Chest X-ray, PA view. Patient: 39 years old, sex F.
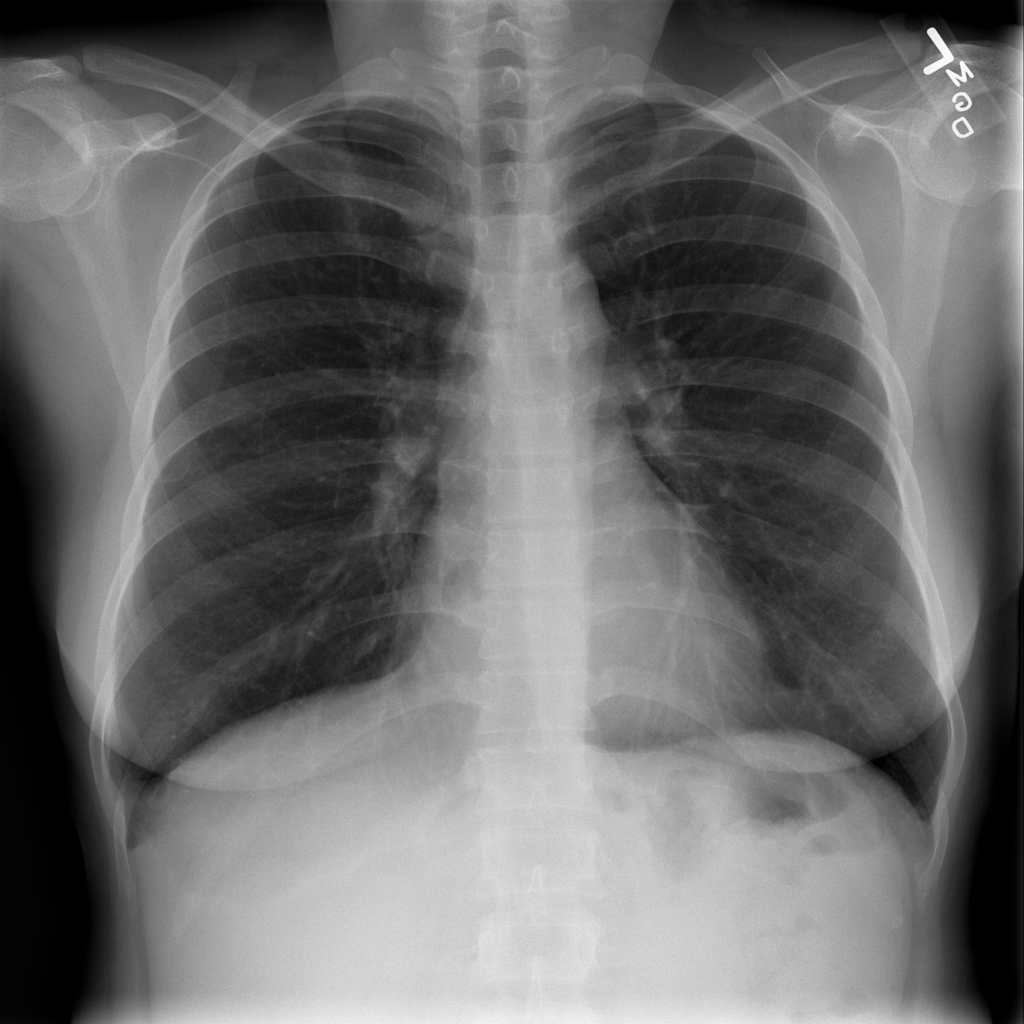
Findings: No Finding